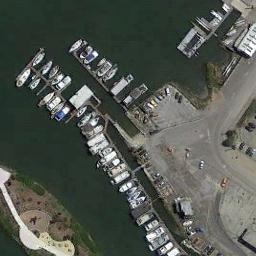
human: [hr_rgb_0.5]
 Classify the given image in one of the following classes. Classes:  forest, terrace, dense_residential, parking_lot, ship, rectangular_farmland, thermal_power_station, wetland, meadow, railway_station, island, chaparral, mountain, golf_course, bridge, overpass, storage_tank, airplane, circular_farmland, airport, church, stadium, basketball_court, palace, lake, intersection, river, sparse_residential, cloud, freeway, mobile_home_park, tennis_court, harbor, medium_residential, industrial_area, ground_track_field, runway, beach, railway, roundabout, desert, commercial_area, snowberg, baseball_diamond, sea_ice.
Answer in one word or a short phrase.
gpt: harbor